Current action and preconditions to check: trajectory_clear

Your task: For each precondition in the list above, predict whether it will hold at this action.

Consider the current scene as observed from the mobile robot's camera, and analyze the predicted future states of all dynamic agents (e.g., people, animals, vehicles, or any moving entities) within the NEXT SECOND.

IMPORTANT: Only answer "very likely" if you are absolutely certain—based on strong, clear evidence—that a dynamic agent will violate the precondition in the predicted future state. Do NOT answer "very likely" for unlikely, ambiguous, or low-probability risks.

Ask yourself for each precondition: Is there a high probability, with clear and convincing evidence, that the predicted future states of any dynamic agent will interfere with the predicted future state of the currently executing action within the NEXT SECOND, causing that precondition to fail?

Assess the risk level based on these predictions. Use "likely" or "very likely" if motions create a clear risk of interference.

Use "neutral" or "improbable" if agents are nearby but their predicted paths are clearly diverging or non-conflicting.

Failure Risk Categories: "very improbable", "improbable", "neutral", "likely", "very likely"

Answer Format: Output ONLY the probability_of_failure value from these categories: "very improbable", "improbable", "neutral", "likely", "very likely"

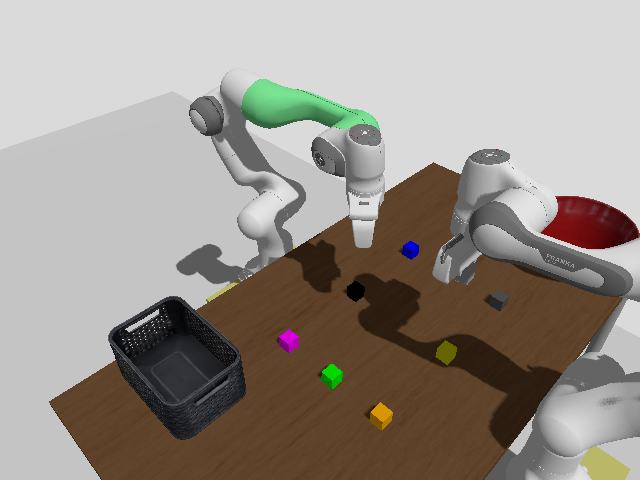

Answer: improbable